Question: I have a server that Shrepoint installed on it.
I want to test this code:
<URL>
When I add reference to Microsoft.SharePoint.dll I can resolve 'SPSite' and ... .The problem is When I want to build the project it does not recognize 'using Microsoft.SharePoint' any more:

and I get this error:
> Error 13 The type or namespace name 'SharePoint' does not exist in the namespace 'Microsoft' (are you missing an assembly reference?)
where is the problem? I add reference to 'Microsoft.SharePoint.dll' but in build time it does not works
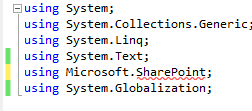
Answer: Microsoft.SharePoint.dll from SharePoint 2010 use Framework 3.5
but
Microsoft.SharePoint.dll from SharePoint 2013 use Framework 4.0
try it.